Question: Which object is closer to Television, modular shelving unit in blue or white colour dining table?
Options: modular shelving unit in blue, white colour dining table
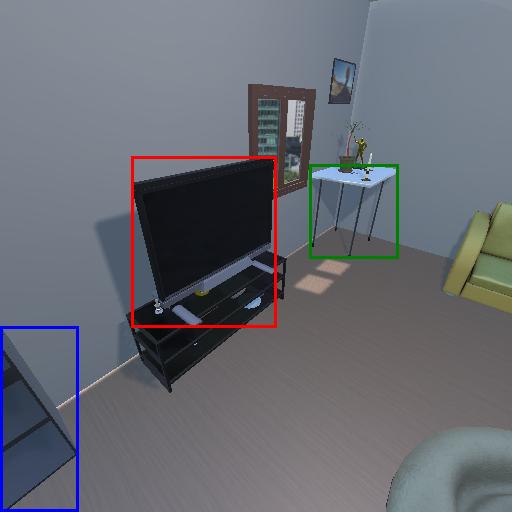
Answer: modular shelving unit in blue